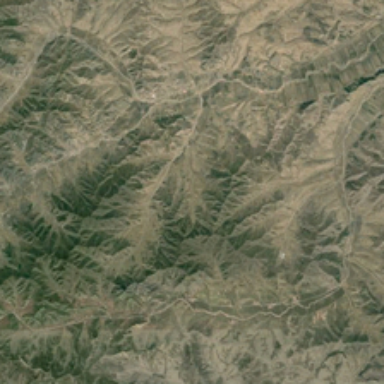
There are many bare lands on the mountain .